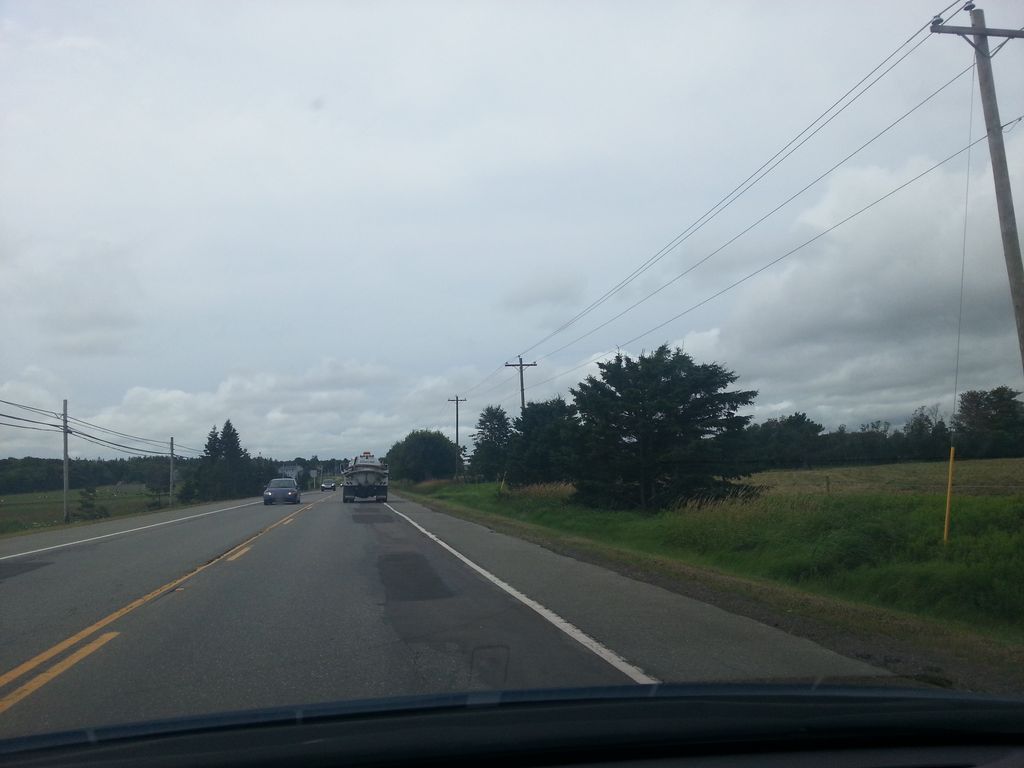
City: charlottetown